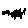
Label: zigzag